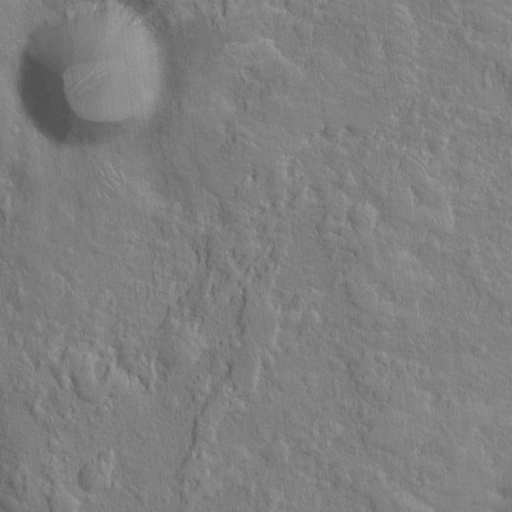
Objects detected: cone